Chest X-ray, AP view. Patient: 39 years old, sex F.
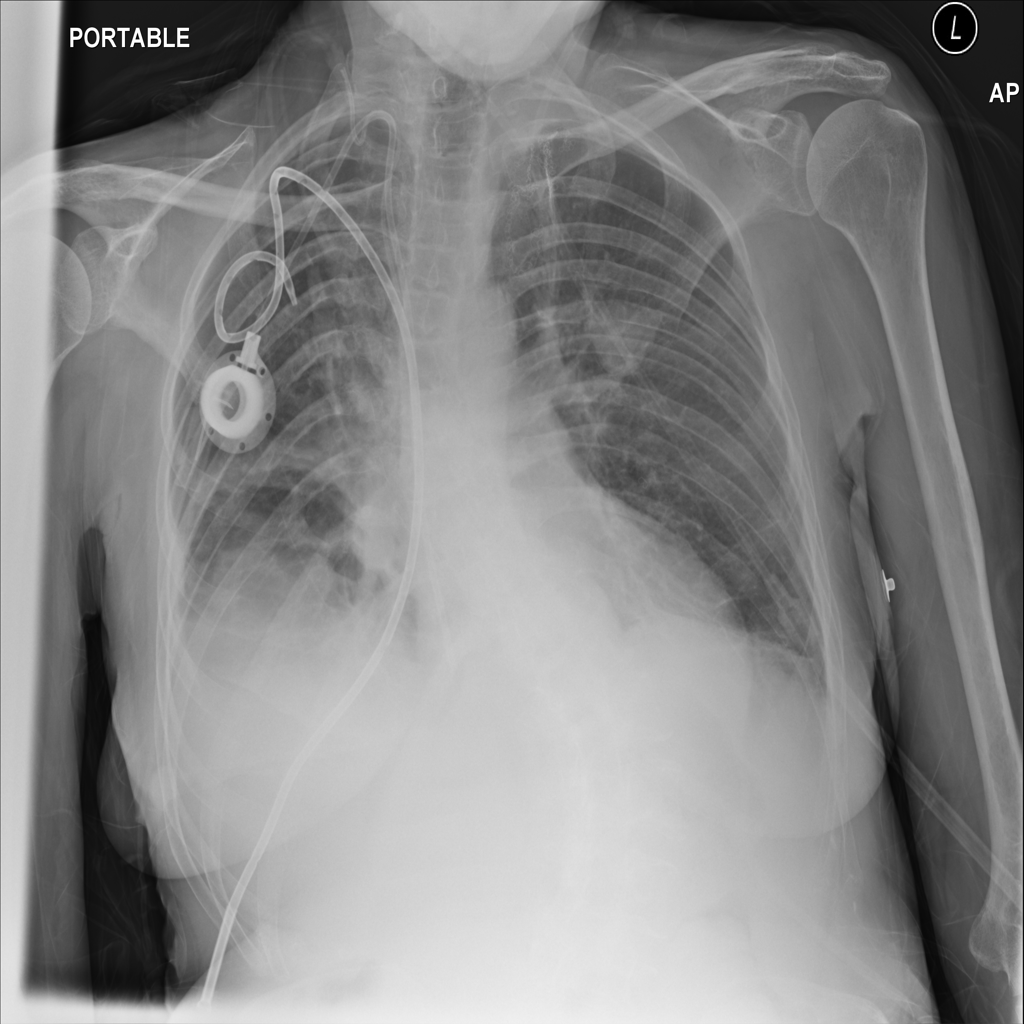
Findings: Pneumothorax